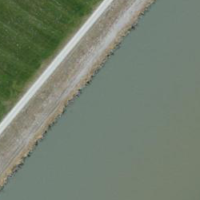
EUNIS habitat code: 15
Species observed at this site:
Chroicocephalus ridibundus
Alopochen aegyptiaca
Corvus corone
Larus michahellis